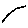
Label: car